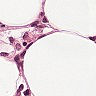
Metastatic tissue present: no